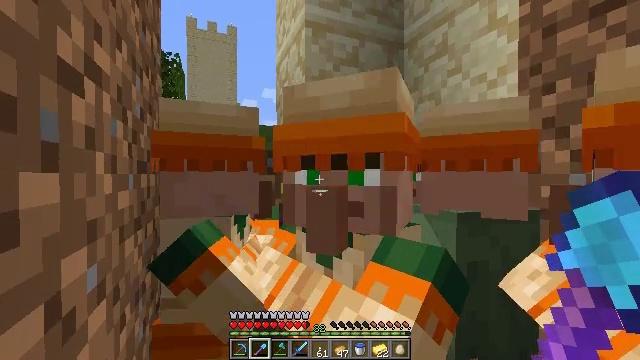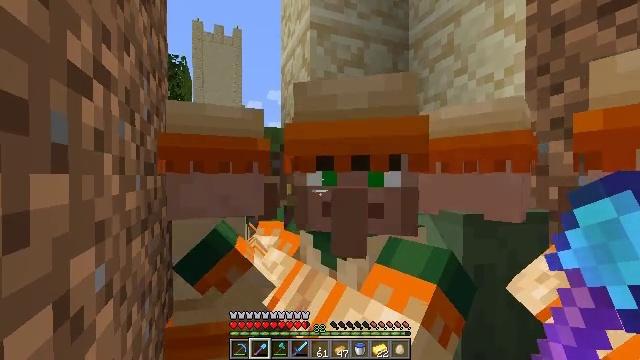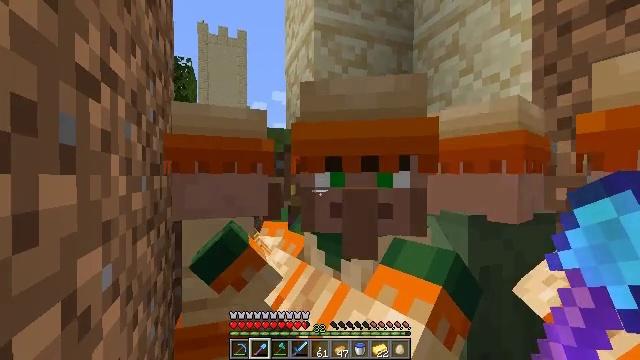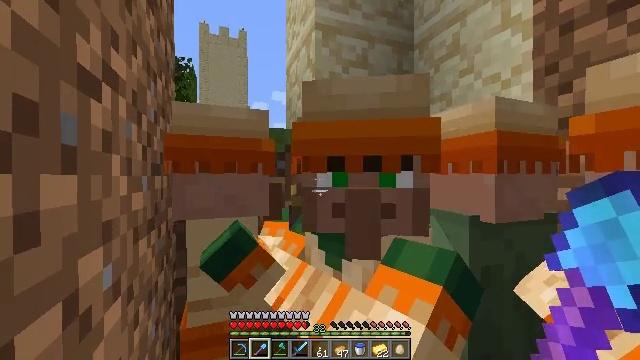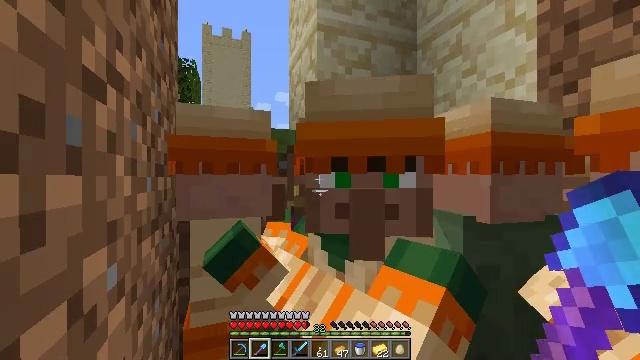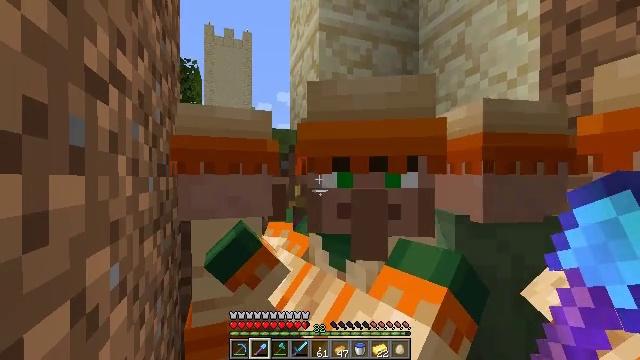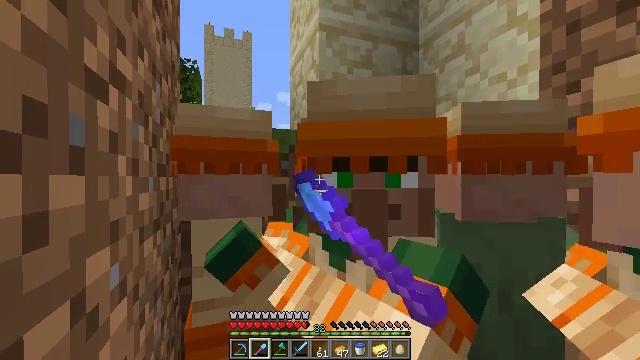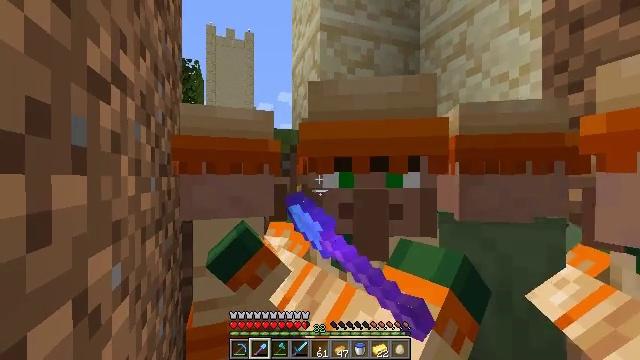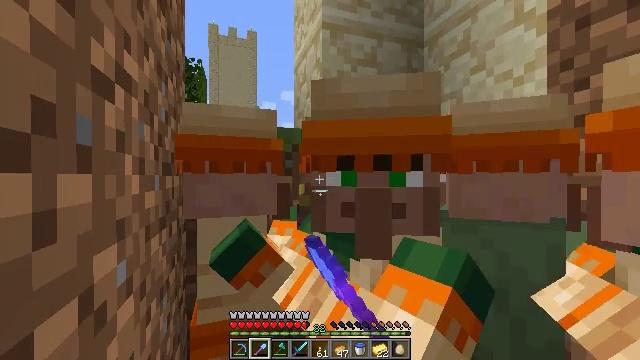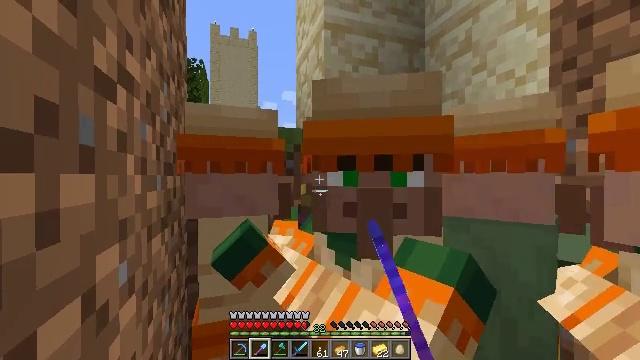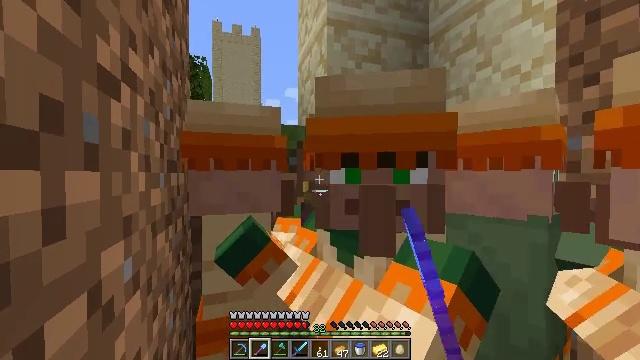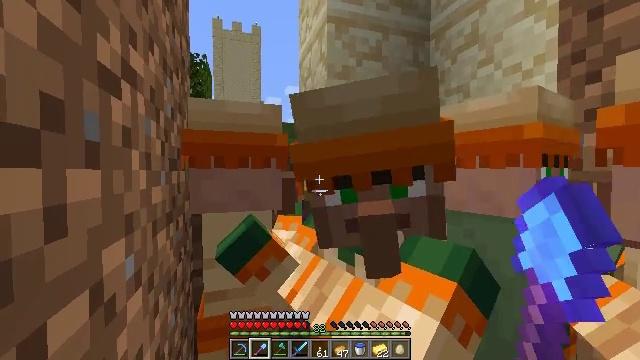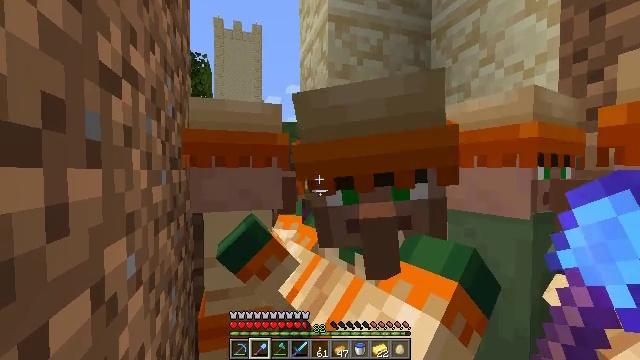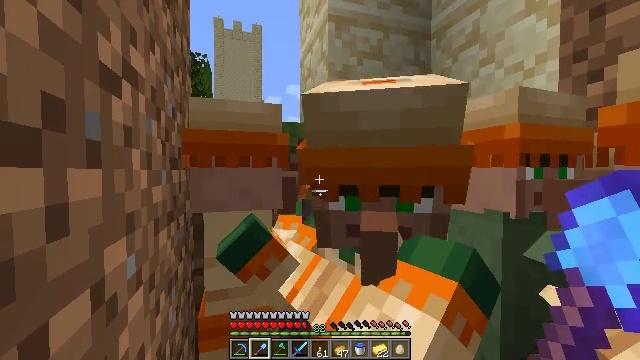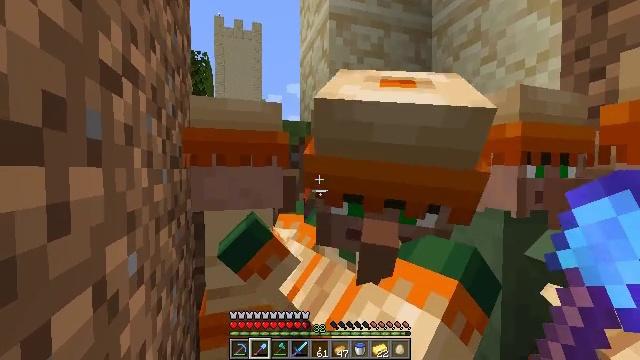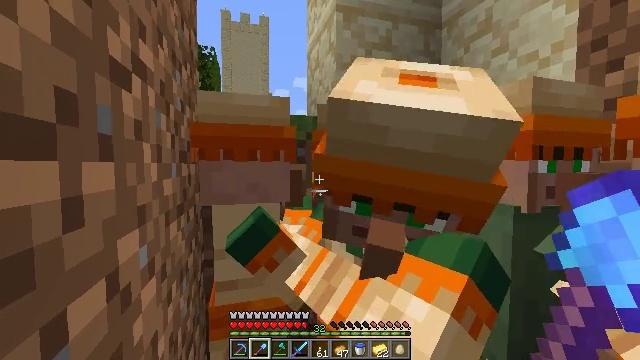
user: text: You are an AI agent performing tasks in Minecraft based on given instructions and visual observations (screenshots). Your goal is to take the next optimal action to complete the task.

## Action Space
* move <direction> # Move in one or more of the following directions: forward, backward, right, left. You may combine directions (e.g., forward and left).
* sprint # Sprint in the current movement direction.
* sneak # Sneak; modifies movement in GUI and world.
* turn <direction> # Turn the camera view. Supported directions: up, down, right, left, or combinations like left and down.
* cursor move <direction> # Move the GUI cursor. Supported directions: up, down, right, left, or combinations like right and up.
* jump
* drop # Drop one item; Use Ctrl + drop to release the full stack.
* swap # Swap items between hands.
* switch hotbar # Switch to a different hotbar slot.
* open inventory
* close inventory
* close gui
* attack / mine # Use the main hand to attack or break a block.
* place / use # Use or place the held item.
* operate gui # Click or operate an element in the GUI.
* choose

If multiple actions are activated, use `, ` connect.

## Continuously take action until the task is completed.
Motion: motion action
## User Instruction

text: Make an ender pearl.
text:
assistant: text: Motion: turn left
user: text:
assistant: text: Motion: no_op
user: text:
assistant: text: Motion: no_op
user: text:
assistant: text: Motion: no_op
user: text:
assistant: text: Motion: use / place
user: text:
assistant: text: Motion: use / place
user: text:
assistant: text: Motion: use / place
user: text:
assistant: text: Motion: use / place
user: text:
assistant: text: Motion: no_op
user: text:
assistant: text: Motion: no_op
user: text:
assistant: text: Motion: no_op
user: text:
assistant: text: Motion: no_op
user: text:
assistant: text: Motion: no_op
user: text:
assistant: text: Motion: no_op
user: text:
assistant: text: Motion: turn left and down
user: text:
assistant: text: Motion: no_op
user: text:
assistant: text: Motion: no_op
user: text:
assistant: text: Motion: no_op
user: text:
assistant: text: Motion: use / place
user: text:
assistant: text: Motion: use / place
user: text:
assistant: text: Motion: use / place
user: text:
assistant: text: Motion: no_op
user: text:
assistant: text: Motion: move forward
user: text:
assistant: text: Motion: move forward and move left
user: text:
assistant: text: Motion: move forward and move left, turn right
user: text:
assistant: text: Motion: move left, turn right
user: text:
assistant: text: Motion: turn right
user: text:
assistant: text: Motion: turn right
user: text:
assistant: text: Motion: turn right
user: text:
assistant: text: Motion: turn right